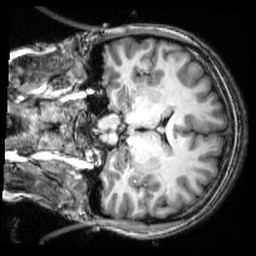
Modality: T1w
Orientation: coronal
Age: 22
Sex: female
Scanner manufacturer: siemens
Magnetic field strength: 3 T
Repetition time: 2.53 s
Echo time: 0.00339 s